Question: I am making a simple sequence from randomly generated numbers. Each number will show an image linked to it.
for example,
the value 1 will show a picture of a cat.
value 2 a dog
and value 3 a mouse.
Each image has it's own dedicated imageview, the layout looks like this by default, i.e image views that store black until it's number is called:

Each time the sequence increments. so on the second run two images will show, on the third 3 will show and so on.
The problem I am having is that all the images show at once. So for sequence one just the one image flashes (which is what I want). but on the second run both images show at once together instead of showing the first image then the second.
So to clarify let's say on the four runs the stored array is 1,2,3,3 I would want
image 1 to show, and disappear.then
image 2 show and disappear. then
image 3 show and disappear
and then image 3 to show and disappear.
But what I actually get is on the fourth run 1,2&3 will show at once and disappear at the same time together. How can I break this up to achieve what I want. I have tried many methods and the same result happens. I can't get my head around this problem.
Here is my code:
'''
ArrayList<Integer> stored_vals = new ArrayList<Integer>();
public void Gen() {
int i=0 ;
Random rand = new Random();
int rndInt = rand.nextInt(3)+ 1 ;
list.add(rndInt);
int totalElements = list.size();
Log.d("LOOK", Integer.toString(rndInt));
Log.i("VALUE LIST ", list.toString()+" <<<<LIST HERE");
while(i < totalElements) {
retval =list.get(i);
Log.d("RETVAL", Integer.toString(retval));
String imgName = "flash" + retval;
int id = getResources().getIdentifier(imgName, "drawable", getPackageName());
if (retval==1){
Cat.setImageResource(id);
Reset_View();
}
else if (retval==2){
Dog.setImageResource(id);
Reset_View();
}
else if (retval==3){
Mouse.setImageResource(id);
Reset_View();
}
i++;
}
}
'''
To try and delay the images showing at one at a time and to reset to it's default after showing for a few seconds I call Reset_View(); which is the following code:
'''
CountDownTimer Reset_View = new CountDownTimer(1000 , 0010){
public void onTick(long millisUntilFinished) {
}
public void onFinish() {
Centre.setImageResource(R.drawable.i1);
upperRight.setImageResource(R.drawable.i2);
lowerRight.setImageResource(R.drawable.i3);
lowerLeft.setImageResource(R.drawable.i4);
upperLeft.setImageResource(R.drawable.i5);
}
};
'''
So how can I achieve what I want. I have been stuck on this idea for weeks.
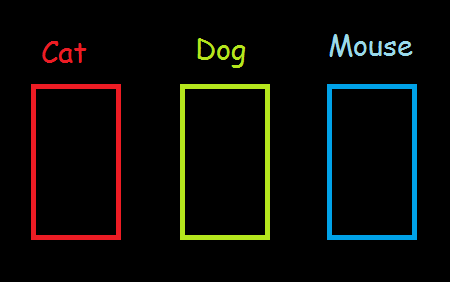
Answer: This is a high level idea of what you could do.
Put all the showing and hiding in the countdowntimer. So basically you would need to handle the 'onTick' and hide or show the images when needed. Something like 'time > 0 and < 1000' hide all but the first image. 1000 to 2000, show only second image. 2000 to 3000, show only third image. On finish, hide all.
When you instantiate the timer after the for loop, if retval is 1 - then 1000 would be how long to run, retval = 2, then 2000, retval = 3, then 3000.
There is probably a better way to do it but this is the first thing that comes to my mind.